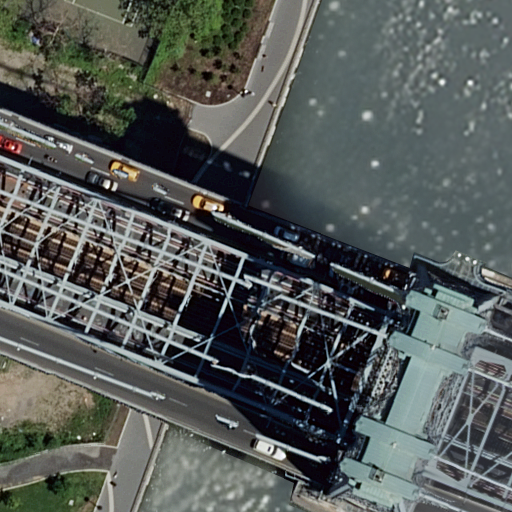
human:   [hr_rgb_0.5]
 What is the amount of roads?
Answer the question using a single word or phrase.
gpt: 8

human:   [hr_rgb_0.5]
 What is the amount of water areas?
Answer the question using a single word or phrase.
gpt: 1

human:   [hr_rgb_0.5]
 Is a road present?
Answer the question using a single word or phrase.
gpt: yes

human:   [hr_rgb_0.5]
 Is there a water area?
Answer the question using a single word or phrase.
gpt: yes

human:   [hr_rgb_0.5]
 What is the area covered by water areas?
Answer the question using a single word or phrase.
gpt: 5963m2

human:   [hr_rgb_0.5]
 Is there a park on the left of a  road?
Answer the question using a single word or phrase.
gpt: no

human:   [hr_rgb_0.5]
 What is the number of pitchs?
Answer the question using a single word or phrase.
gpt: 1

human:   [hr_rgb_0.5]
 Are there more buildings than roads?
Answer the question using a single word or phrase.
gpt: no

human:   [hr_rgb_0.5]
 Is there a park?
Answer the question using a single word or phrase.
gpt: yes

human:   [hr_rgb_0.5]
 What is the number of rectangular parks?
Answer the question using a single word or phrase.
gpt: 1

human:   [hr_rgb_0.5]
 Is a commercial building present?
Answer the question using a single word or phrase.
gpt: no

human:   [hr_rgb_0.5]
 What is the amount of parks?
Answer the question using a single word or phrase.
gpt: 1

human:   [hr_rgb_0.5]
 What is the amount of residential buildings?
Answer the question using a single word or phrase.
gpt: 0

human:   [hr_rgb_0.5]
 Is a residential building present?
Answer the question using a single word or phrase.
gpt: no

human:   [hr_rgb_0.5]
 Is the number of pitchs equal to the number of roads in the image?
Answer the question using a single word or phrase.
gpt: no

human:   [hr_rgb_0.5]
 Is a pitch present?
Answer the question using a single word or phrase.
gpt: yes

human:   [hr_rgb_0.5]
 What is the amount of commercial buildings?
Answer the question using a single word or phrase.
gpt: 0

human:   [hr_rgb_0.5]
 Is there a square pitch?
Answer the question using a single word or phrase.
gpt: no

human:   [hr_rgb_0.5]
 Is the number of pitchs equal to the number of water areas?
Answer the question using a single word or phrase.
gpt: yes

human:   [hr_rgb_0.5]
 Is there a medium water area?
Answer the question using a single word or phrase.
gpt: no

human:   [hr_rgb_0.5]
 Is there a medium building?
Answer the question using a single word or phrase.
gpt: no

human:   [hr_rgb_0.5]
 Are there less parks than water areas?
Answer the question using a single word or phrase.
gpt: no

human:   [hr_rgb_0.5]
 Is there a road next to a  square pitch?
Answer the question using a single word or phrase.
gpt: no

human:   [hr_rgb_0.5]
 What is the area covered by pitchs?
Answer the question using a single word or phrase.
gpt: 208m2

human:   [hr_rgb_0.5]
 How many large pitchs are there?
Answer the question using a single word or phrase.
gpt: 0

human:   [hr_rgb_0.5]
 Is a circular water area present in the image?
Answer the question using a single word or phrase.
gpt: no

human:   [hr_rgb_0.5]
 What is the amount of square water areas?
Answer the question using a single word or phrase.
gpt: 0

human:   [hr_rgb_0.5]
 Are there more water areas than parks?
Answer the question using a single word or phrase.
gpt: no

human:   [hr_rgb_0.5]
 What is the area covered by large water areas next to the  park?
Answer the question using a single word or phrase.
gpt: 5963m2

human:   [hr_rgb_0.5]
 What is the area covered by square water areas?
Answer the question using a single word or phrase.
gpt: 0m2

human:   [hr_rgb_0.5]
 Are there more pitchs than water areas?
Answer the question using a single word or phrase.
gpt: no

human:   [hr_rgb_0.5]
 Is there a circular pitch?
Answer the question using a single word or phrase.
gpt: no

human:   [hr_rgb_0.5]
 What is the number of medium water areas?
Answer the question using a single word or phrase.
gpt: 0

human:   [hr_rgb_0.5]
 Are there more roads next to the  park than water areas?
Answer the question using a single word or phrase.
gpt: yes

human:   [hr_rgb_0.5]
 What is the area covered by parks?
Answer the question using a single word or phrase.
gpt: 4644m2

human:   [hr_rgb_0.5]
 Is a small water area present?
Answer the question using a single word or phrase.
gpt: no

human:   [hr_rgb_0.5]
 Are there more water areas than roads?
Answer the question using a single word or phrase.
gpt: no

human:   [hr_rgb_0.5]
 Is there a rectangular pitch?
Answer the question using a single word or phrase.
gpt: yes

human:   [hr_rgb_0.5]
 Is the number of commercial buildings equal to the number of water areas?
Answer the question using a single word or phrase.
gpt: no

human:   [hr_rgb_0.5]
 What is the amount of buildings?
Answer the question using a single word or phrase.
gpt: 0

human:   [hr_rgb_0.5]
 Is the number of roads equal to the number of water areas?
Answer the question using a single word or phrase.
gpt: no

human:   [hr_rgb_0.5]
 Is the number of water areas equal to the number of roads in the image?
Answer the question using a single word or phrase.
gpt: no

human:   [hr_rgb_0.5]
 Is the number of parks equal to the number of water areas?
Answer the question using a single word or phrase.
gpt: yes

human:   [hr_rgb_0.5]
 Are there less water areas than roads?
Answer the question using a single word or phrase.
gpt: yes

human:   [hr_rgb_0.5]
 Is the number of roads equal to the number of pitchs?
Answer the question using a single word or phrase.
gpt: no

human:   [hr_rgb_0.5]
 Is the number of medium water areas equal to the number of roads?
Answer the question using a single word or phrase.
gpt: no

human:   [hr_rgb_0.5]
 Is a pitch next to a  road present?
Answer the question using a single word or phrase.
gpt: yes

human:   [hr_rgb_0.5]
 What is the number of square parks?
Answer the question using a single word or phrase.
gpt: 0

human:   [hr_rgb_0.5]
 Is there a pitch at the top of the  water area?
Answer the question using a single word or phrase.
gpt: yes

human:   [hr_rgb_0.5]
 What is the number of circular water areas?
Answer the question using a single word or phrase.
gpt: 0

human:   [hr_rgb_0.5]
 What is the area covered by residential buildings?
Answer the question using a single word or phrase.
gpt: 0m2

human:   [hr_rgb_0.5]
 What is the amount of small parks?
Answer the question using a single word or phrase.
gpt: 0

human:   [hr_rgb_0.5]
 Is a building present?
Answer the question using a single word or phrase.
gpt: no

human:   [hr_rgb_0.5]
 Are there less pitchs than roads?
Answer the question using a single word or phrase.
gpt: yes

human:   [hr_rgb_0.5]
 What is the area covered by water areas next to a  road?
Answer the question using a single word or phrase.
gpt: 5963m2

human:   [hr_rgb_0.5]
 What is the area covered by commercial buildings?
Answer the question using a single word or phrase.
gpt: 0m2

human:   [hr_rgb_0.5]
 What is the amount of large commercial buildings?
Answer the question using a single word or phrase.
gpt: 0

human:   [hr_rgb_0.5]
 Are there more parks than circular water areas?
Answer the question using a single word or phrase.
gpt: yes

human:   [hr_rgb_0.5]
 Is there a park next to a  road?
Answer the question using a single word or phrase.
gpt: yes

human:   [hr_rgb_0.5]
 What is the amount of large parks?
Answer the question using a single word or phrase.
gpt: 1

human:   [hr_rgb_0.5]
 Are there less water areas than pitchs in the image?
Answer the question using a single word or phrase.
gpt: no

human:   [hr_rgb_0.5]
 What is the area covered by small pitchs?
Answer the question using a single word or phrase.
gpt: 0m2

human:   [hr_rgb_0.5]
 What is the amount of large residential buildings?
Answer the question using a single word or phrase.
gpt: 0

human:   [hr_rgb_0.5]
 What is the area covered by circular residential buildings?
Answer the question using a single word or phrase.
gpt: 0m2